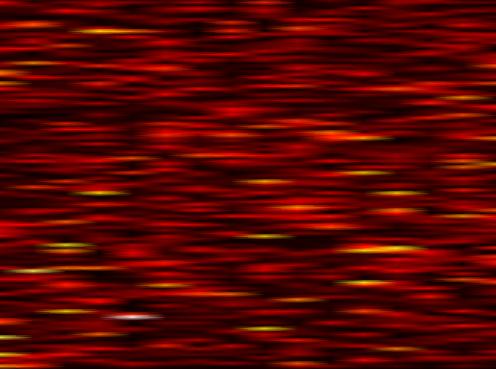
Label: OFDM